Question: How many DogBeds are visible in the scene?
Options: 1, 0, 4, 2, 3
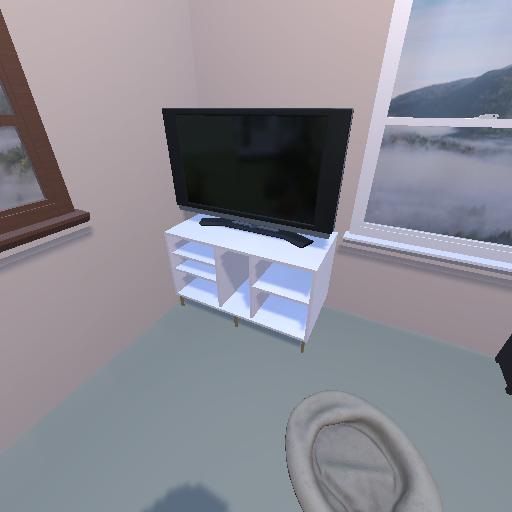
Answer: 1